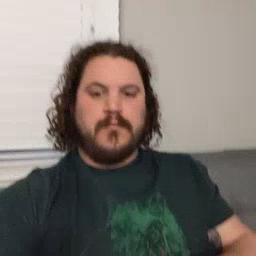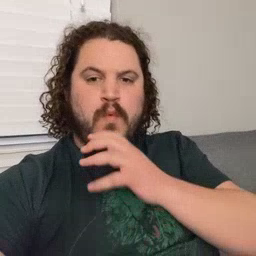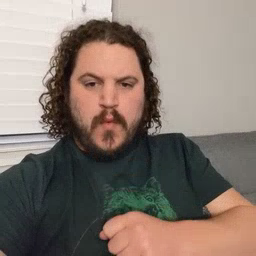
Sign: old